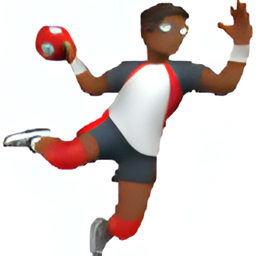
Name: man playing handball type 5
Emoji: 🤾🏾‍♂️
Group: People & Body
Sub-group: person-sport